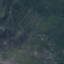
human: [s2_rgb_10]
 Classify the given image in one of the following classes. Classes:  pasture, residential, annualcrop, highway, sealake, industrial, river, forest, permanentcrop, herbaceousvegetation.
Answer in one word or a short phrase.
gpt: HerbaceousVegetation